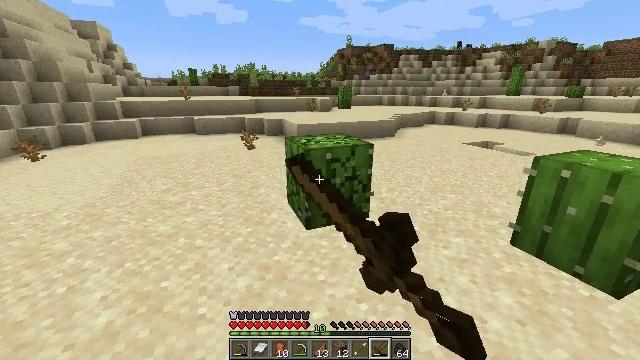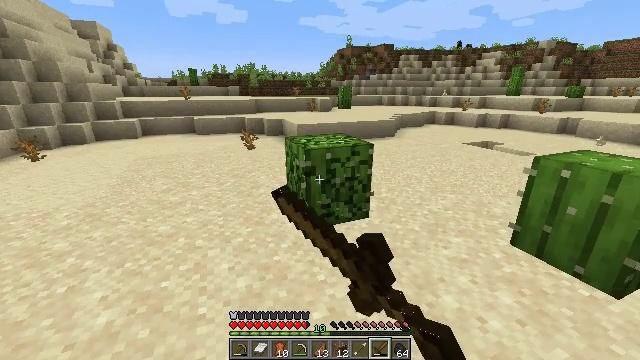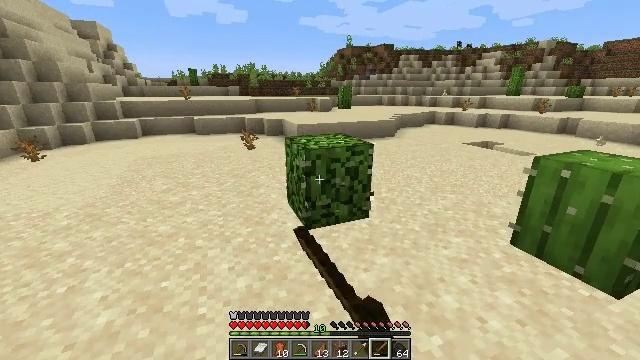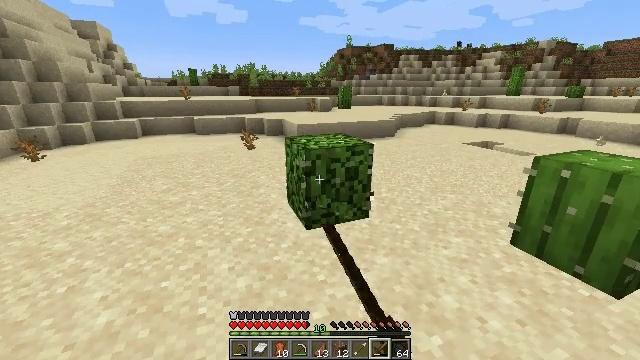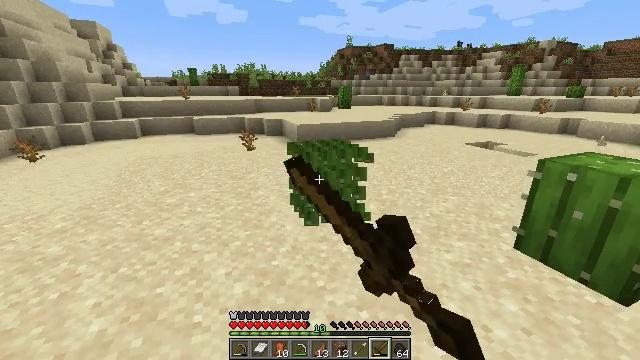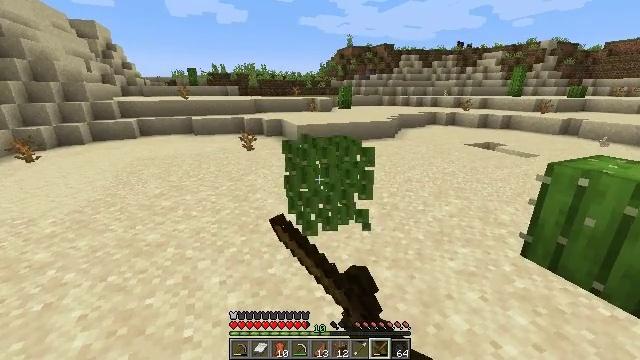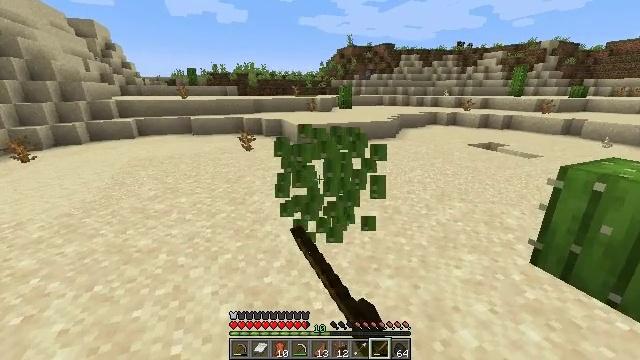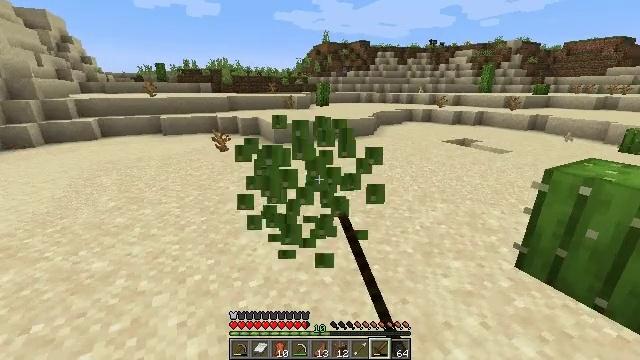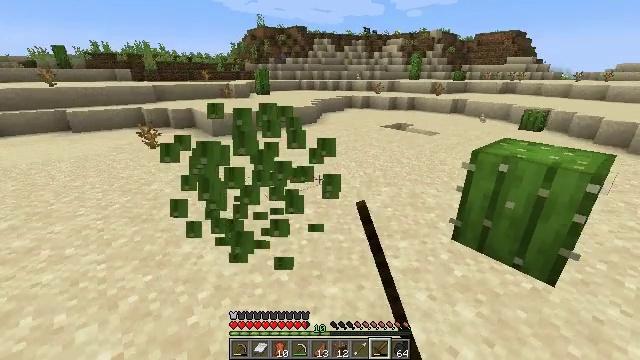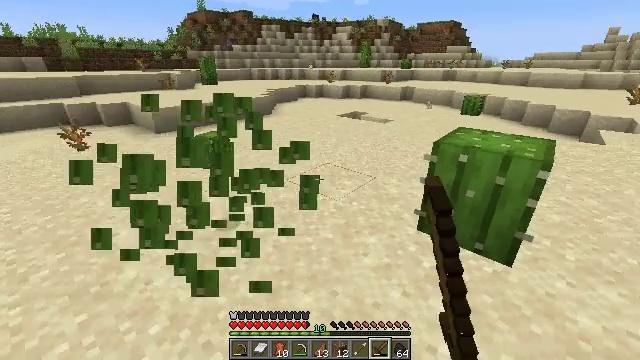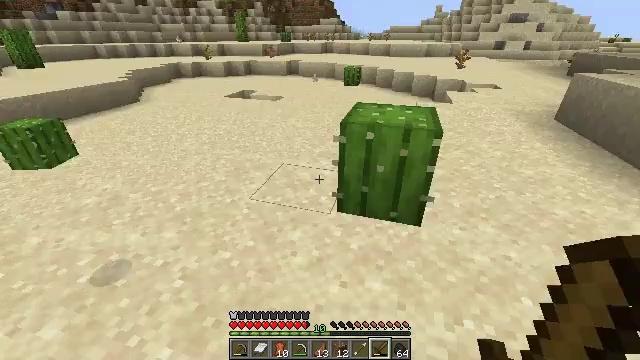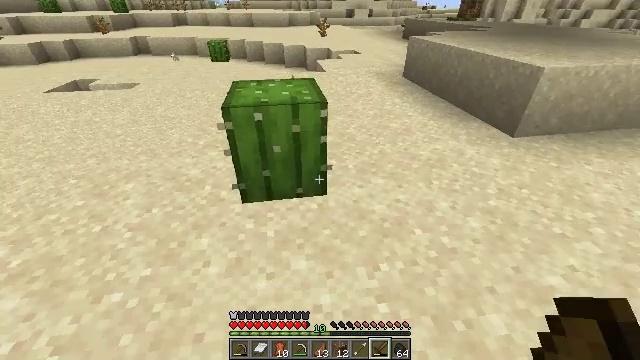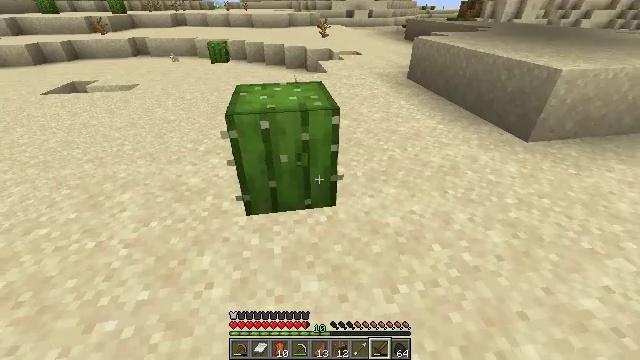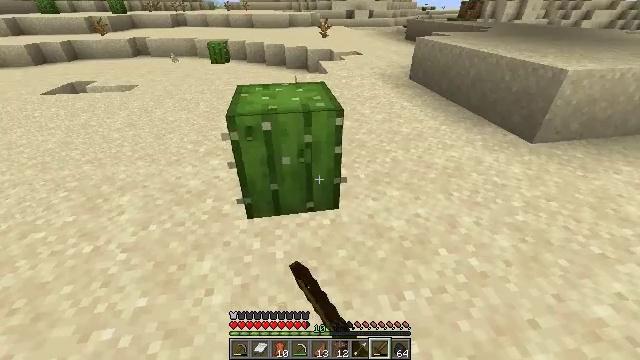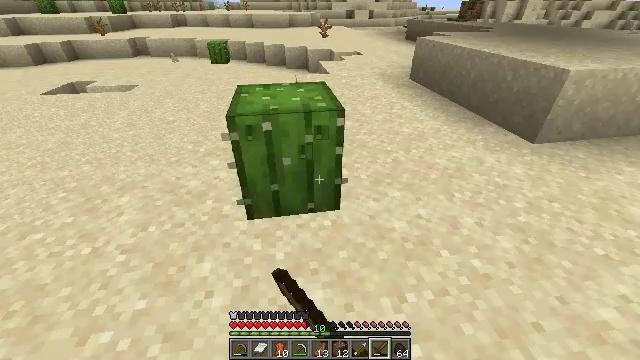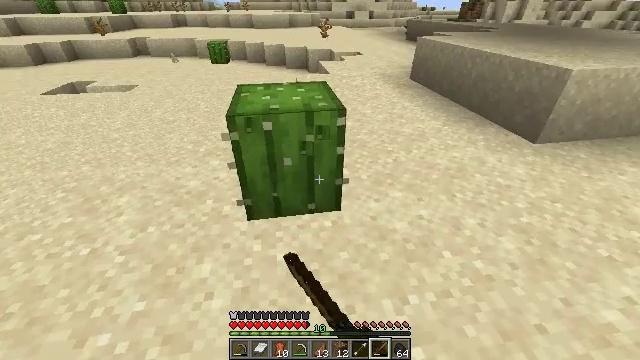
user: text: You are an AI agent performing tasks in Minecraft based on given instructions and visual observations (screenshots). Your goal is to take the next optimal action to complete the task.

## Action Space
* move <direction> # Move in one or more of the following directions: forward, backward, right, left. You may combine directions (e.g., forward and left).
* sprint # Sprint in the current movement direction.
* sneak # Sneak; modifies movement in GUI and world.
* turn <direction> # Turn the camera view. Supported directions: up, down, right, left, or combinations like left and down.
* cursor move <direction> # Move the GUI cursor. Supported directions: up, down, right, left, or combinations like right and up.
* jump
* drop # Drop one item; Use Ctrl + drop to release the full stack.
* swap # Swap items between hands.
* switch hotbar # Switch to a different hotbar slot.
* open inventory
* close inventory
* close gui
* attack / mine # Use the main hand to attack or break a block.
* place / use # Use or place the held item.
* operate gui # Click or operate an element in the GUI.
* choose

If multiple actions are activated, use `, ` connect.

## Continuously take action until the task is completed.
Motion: motion action
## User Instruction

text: Collect the cactus block.
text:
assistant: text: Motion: attack / mine
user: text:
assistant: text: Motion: attack / mine
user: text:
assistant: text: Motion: attack / mine
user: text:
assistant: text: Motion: move forward, attack / mine
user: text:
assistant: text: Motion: move forward, attack / mine
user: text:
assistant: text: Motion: move forward, attack / mine
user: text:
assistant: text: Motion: move forward, turn right, attack / mine
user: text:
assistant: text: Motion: move forward, turn right and down
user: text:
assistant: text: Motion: move forward, turn right and down
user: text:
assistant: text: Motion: move forward, turn right and down
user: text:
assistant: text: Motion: move forward, turn right and down
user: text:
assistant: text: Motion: attack / mine
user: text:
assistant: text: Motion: attack / mine
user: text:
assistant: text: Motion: attack / mine
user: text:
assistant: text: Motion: attack / mine
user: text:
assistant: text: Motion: attack / mine
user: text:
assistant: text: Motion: turn left, attack / mine
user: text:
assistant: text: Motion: attack / mine
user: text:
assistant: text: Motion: attack / mine
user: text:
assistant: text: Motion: attack / mine
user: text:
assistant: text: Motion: attack / mine
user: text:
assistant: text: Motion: attack / mine
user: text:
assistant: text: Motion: attack / mine
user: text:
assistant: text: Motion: attack / mine
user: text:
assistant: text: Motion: attack / mine
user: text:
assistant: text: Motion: attack / mine
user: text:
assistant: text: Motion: attack / mine
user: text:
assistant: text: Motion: attack / mine
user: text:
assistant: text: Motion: attack / mine
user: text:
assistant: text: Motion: attack / mine